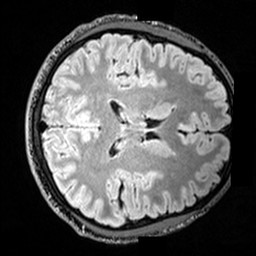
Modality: T2w
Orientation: axial
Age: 25
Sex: male
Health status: healthy
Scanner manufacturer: siemens
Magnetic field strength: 3 T
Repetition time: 5 s
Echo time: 0.397 s